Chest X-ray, PA view. Patient: 49 years old, sex F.
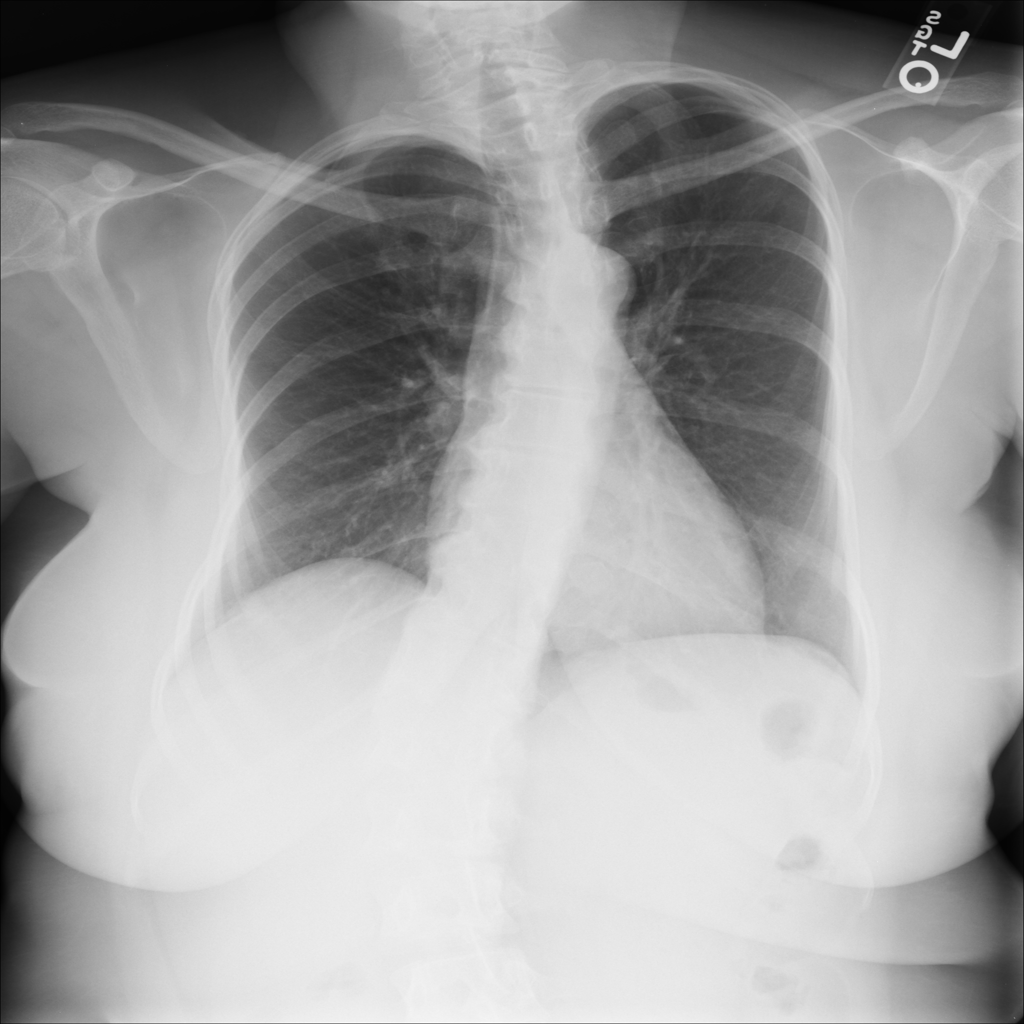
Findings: No Finding